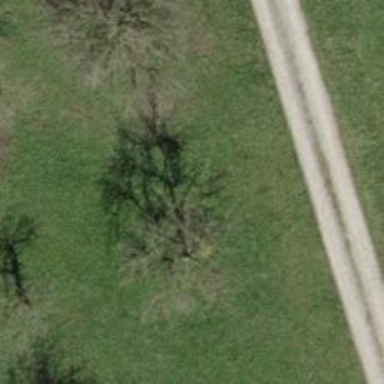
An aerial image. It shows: Single tag "natural: tree."